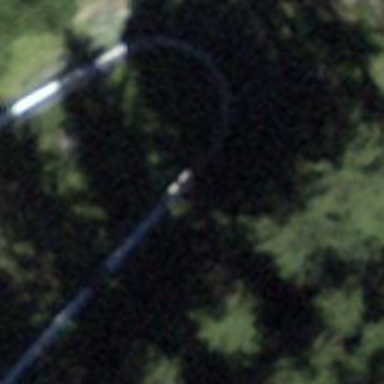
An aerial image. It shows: Summer toboggan attraction that is popular tourism spot.